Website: walmart
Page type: cart
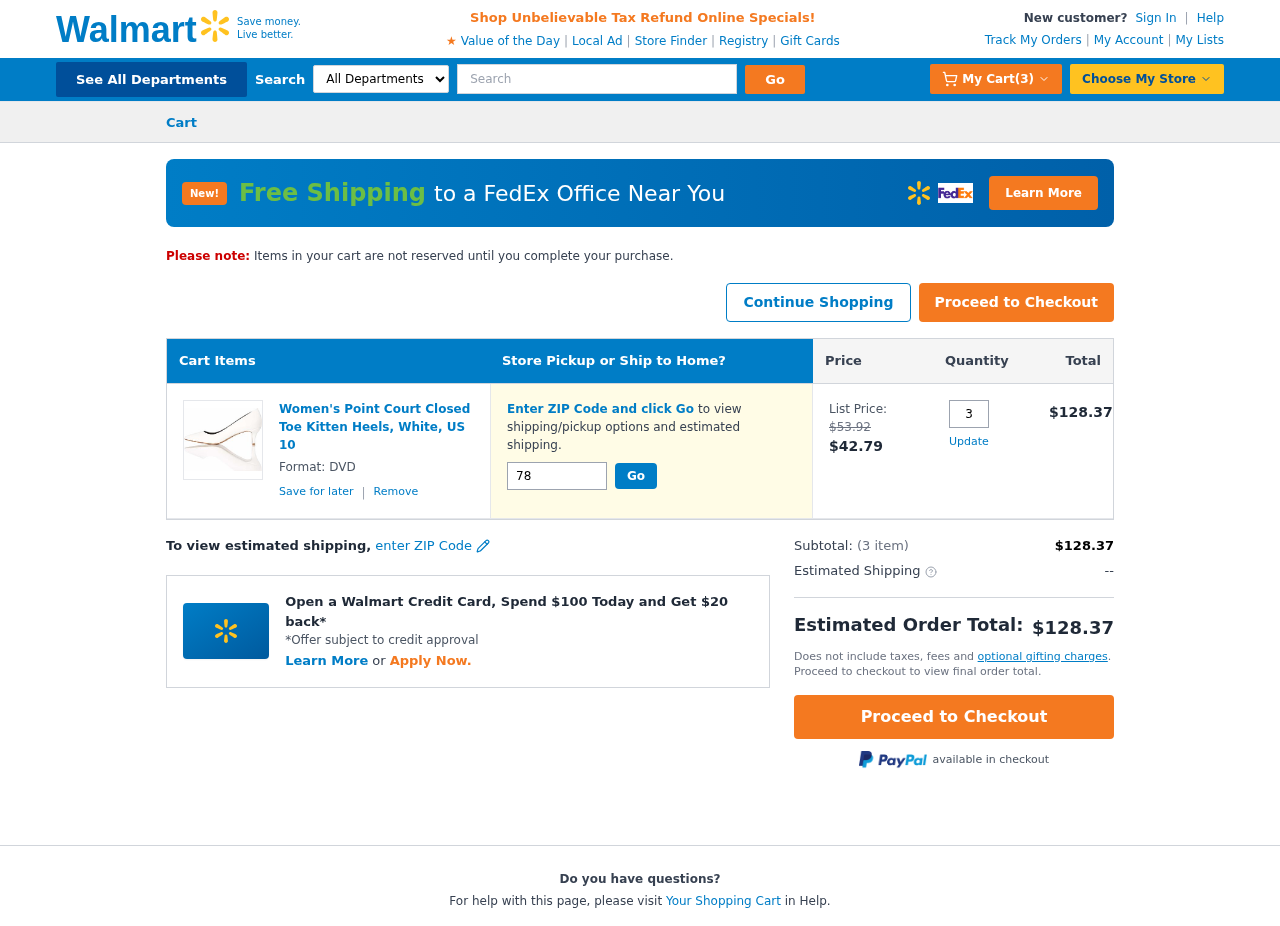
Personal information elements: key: PII_POSTCODE
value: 78332
Product elements: key: PRODUCT1_NAME
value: Women's Point Court Closed Toe Kitten Heels, White, US 10
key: PRODUCT1_PRICE
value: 42.79
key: PRODUCT1_QUANTITY
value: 3
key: PRODUCT1_ORIGINAL_PRICE
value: $53.92
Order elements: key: ORDER_NUM_ITEMS
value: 3
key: ORDER_SUBTOTAL
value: $128.37
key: ORDER_TOTAL
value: $128.37
Search elements: key: HEADER_SEARCH
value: Search